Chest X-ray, PA view. Patient: 65 years old, sex F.
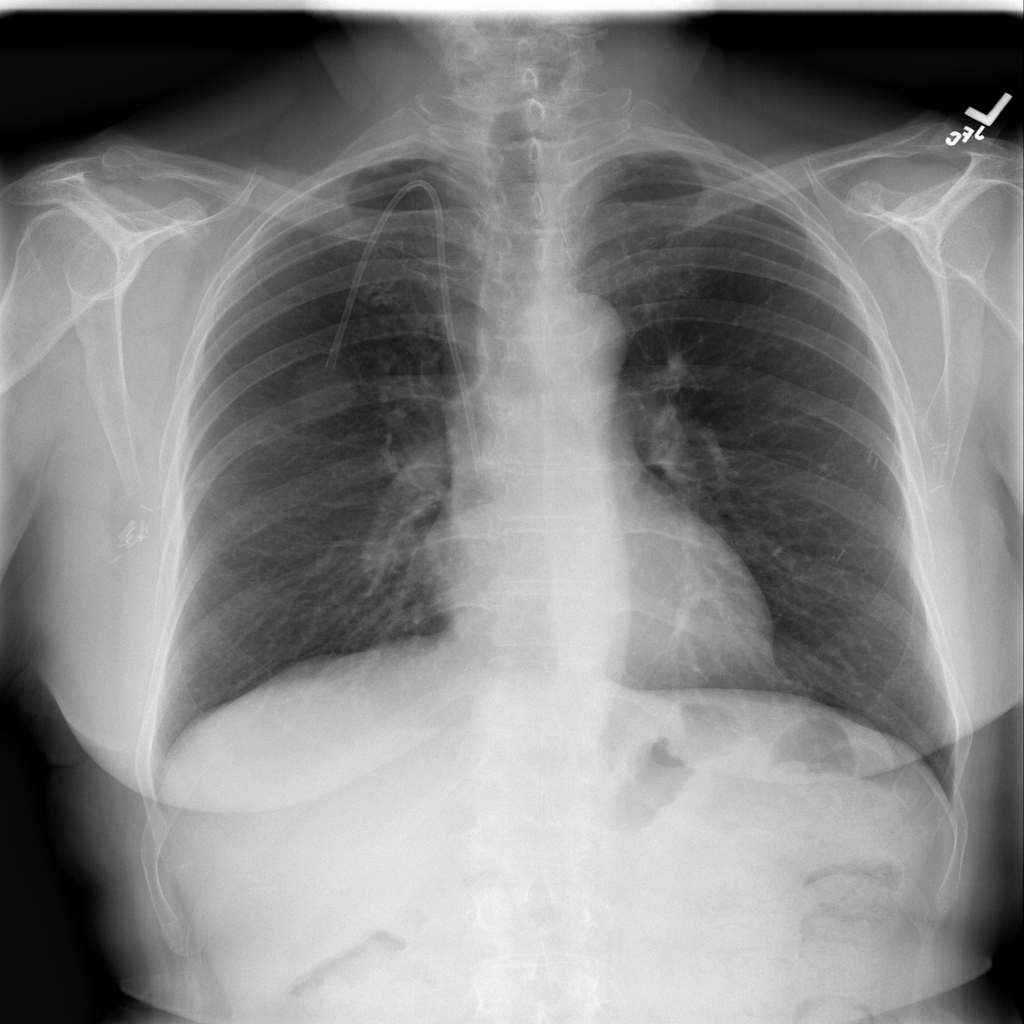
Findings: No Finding